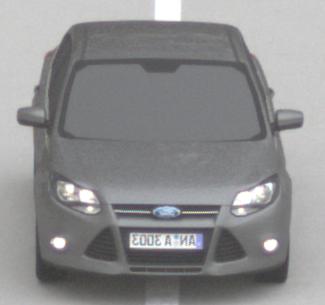
Make: Ford
Model: Focus 1.6 Ti-VCT
Detailed model: Focus (III)
Model produced from: 2011/09
Model produced until: 2014/09
Doors: 5
Color: gray
Road condition: dry road
Daytime: morning or afternoon
Contrast: low contrast